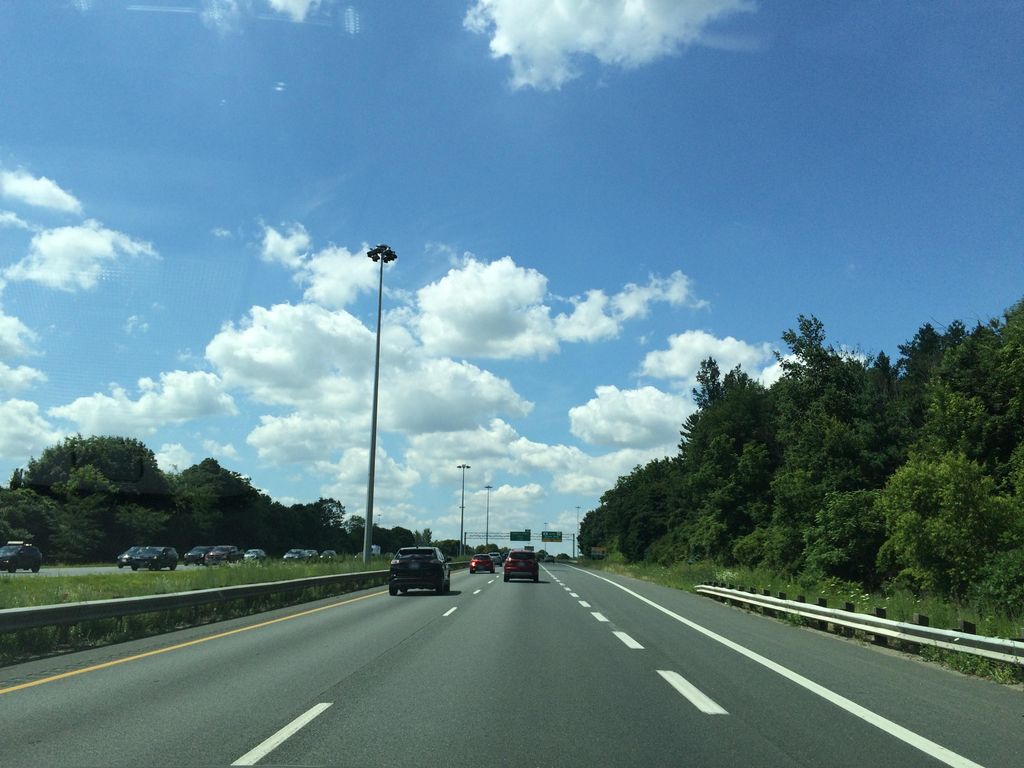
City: hamilton